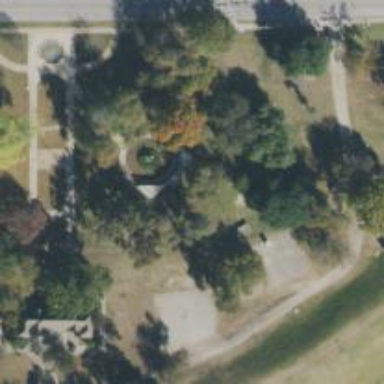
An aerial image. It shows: Historic memorial site.